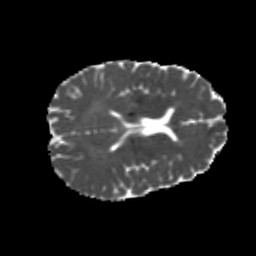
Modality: MD
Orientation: axial
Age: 22
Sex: male
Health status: healthy
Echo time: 0.074 s